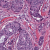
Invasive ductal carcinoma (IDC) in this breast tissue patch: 1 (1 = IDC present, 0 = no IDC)